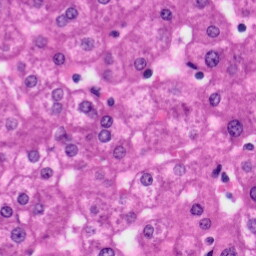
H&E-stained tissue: Liver